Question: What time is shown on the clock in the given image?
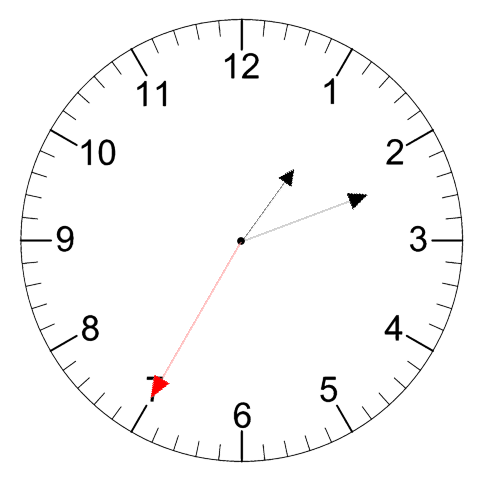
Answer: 01:11:35